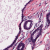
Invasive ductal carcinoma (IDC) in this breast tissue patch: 0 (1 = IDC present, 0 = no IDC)